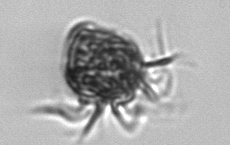
Label: Strombidium_morphotype2